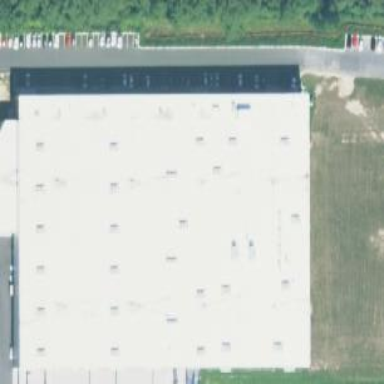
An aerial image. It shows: Industrial building.